Field crop: maize
Growth stage: 2
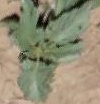
Species: datura